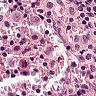
Metastatic tissue present: no